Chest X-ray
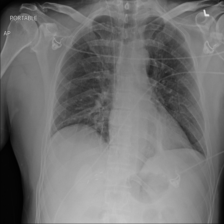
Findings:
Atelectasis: negative
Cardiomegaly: negative
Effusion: negative
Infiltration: negative
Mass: negative
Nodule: negative
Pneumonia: negative
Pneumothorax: negative
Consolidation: negative
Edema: negative
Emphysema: negative
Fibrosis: negative
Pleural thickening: negative
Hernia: negative